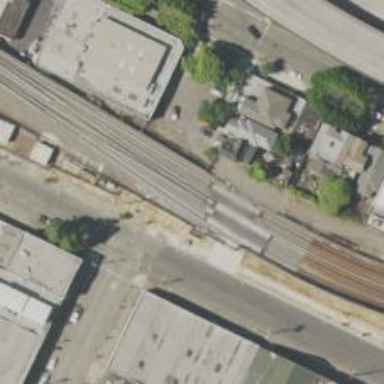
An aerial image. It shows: Rail line running along electrified embankment.